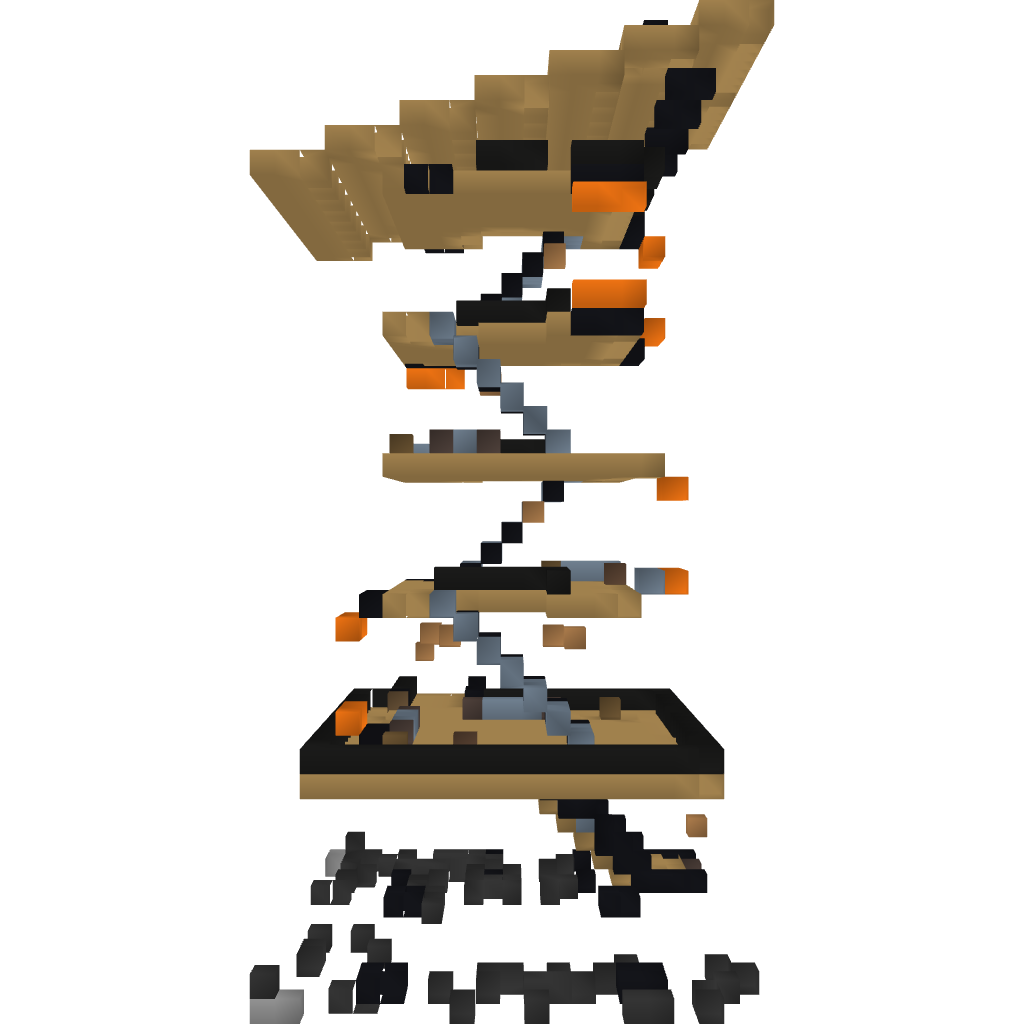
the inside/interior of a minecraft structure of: High Stand Modern House